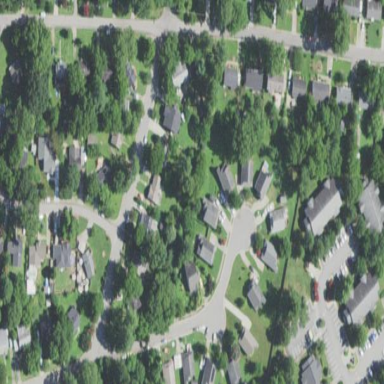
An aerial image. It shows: Residential neighbourhood.